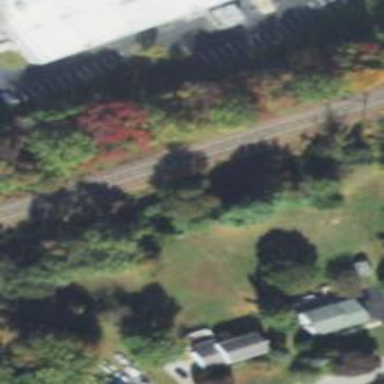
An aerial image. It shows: Railway track.